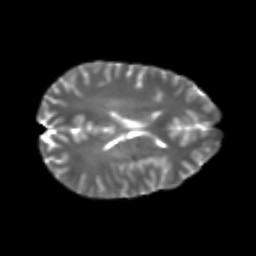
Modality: T2w
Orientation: axial
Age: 22
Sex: male
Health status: healthy
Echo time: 0.074 s